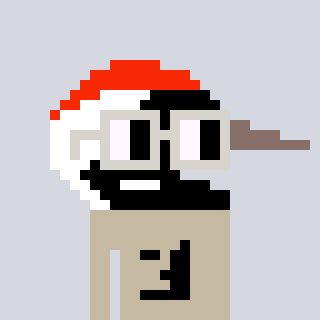
a pixel art character with square light gray glasses, a crane-shaped head and a bege-colored body on a cool background